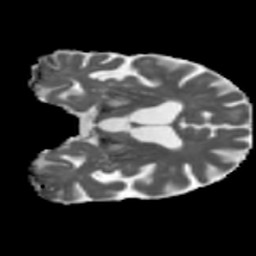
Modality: MD
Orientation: coronal
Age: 58
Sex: male
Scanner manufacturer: siemens
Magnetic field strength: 3 T
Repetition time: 5.47 s
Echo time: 0.0854 s